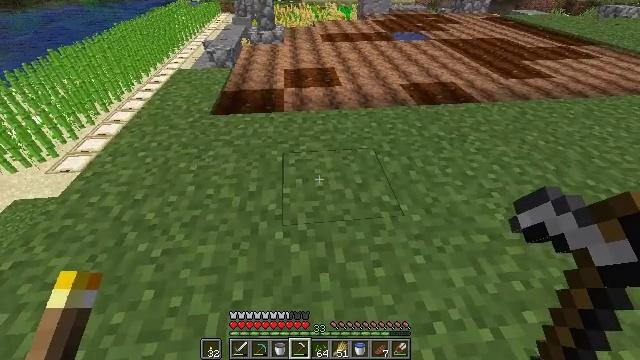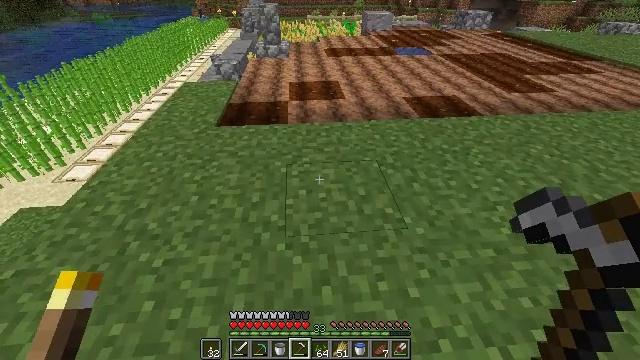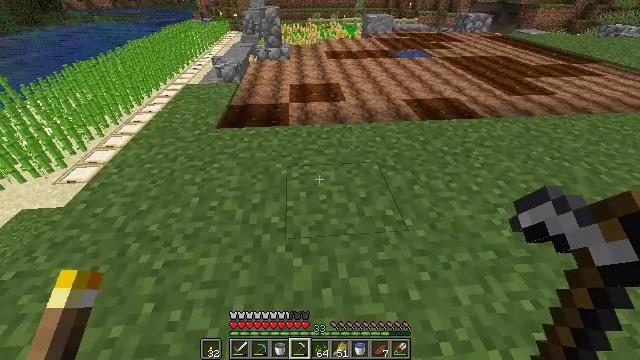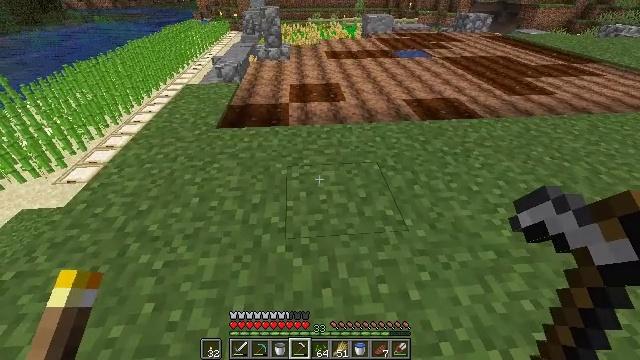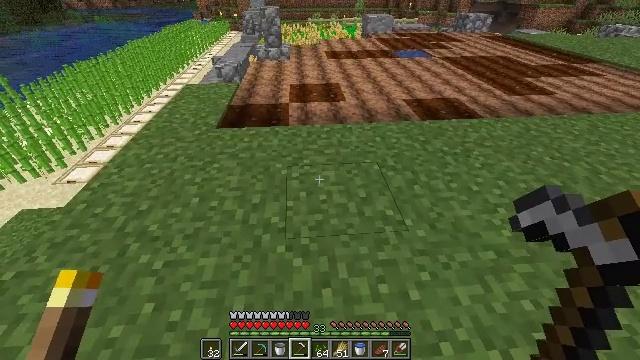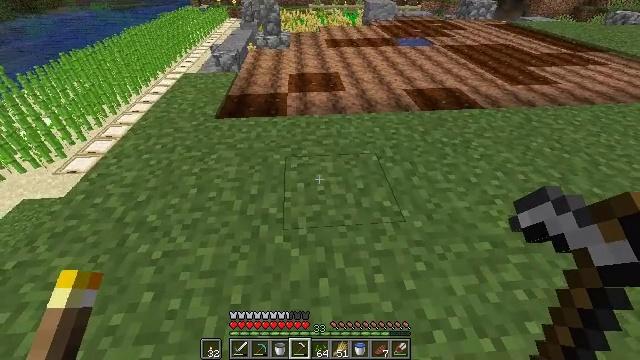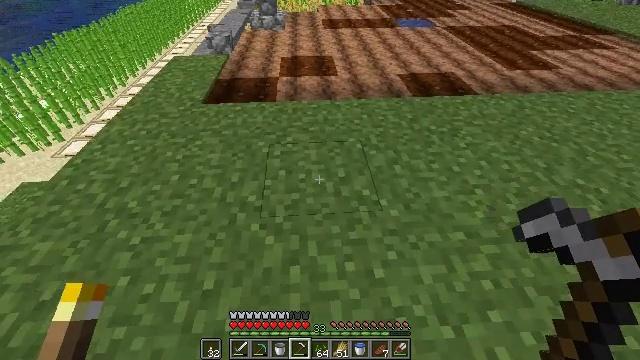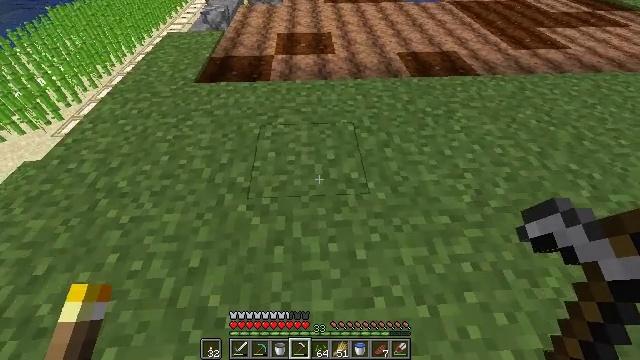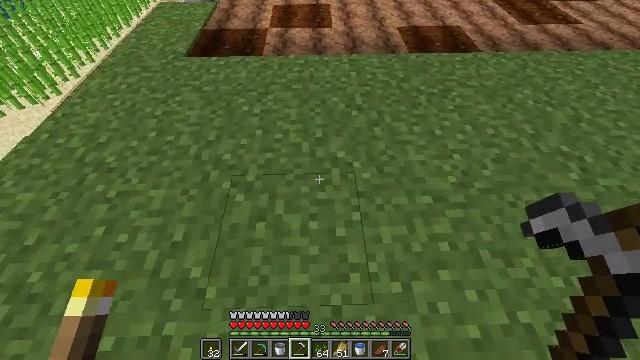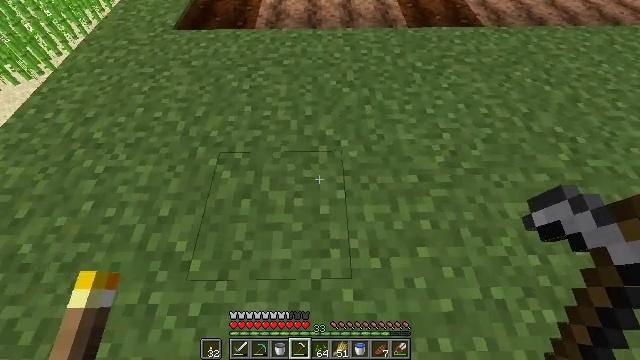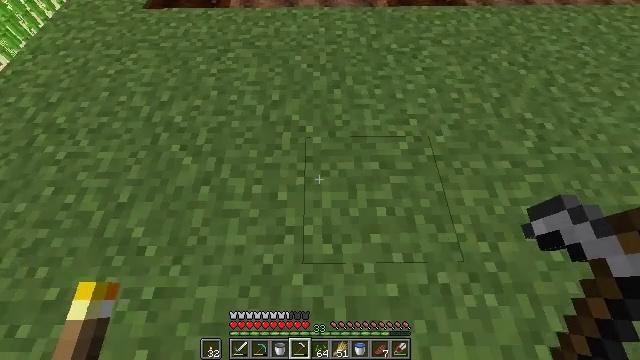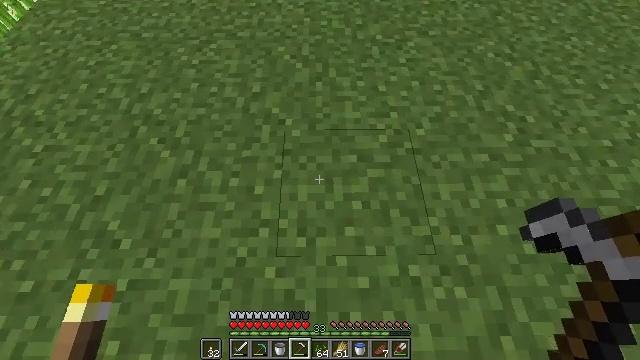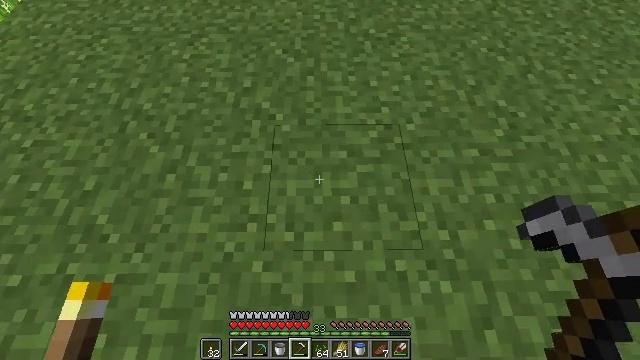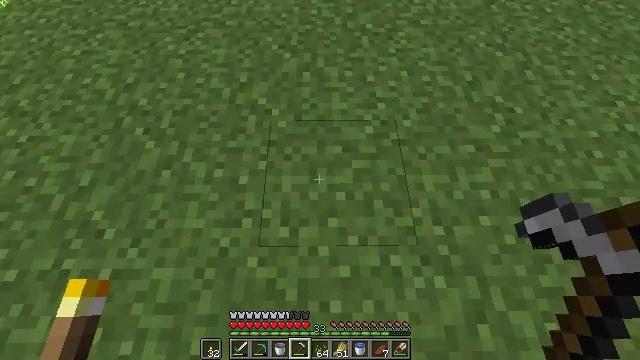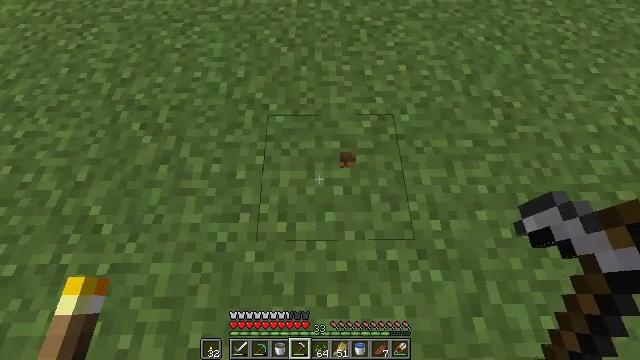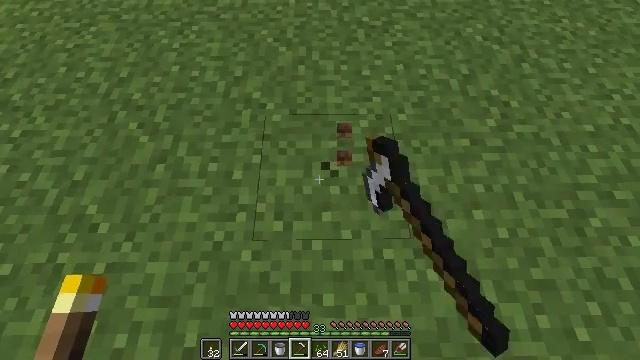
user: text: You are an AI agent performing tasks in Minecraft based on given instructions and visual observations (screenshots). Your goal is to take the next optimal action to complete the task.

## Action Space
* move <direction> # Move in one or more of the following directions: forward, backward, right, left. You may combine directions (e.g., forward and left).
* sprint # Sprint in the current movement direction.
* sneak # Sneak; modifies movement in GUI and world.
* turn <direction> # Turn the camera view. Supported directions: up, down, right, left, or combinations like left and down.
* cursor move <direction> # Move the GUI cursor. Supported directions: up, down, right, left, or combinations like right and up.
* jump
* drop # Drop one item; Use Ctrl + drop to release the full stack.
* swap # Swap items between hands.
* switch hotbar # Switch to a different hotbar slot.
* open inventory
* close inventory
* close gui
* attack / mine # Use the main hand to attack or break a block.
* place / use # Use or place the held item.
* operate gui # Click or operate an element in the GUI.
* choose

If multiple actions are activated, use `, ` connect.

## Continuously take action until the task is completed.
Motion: motion action
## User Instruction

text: Collect the grass block using a shovel.
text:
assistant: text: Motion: turn up
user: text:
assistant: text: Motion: no_op
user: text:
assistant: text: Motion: no_op
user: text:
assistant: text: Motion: no_op
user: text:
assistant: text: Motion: move right, turn down
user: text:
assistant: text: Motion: move right, turn down
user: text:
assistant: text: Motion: move right, turn left and down
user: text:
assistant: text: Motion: move right, turn left and down
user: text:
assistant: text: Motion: move right, turn down
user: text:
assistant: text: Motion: move right, turn down
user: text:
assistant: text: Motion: turn down
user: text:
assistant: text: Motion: no_op
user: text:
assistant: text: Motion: no_op
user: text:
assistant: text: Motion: turn down, attack / mine
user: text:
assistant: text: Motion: attack / mine
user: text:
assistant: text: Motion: attack / mine
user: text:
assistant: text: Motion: attack / mine
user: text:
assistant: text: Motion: attack / mine
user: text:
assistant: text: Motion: attack / mine
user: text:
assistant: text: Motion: attack / mine
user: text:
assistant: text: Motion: attack / mine
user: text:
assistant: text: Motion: turn left and up, attack / mine
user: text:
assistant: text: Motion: attack / mine
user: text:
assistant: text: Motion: attack / mine
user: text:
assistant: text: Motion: attack / mine
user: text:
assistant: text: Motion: attack / mine
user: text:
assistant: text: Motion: attack / mine
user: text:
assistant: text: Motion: turn left, attack / mine
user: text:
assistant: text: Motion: turn left, attack / mine
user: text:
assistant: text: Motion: turn left, attack / mine